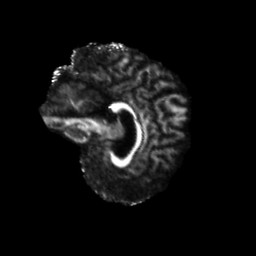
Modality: FA
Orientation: sagittal
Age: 69
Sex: female
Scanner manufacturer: siemens
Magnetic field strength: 3 T
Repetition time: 5.47 s
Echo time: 0.0854 s